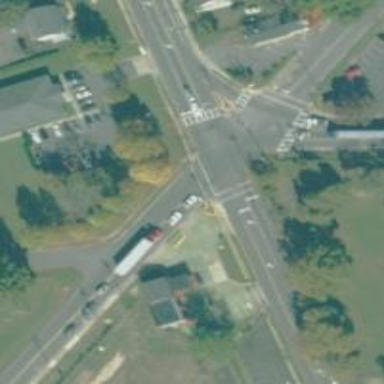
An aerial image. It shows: Footway that serves as traffic island.